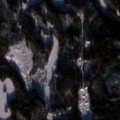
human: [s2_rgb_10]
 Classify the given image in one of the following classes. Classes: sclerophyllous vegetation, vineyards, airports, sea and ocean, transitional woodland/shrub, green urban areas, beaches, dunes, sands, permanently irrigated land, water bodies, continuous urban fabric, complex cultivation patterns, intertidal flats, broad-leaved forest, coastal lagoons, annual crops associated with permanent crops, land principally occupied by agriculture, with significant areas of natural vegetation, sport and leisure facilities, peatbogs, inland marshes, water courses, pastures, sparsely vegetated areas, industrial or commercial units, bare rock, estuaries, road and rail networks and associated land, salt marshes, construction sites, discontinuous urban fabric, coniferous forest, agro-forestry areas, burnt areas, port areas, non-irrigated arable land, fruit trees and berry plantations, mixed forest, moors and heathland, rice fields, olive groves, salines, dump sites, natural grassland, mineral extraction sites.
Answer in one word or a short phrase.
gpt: land principally occupied by agriculture, with significant areas of natural vegetation, coniferous forest, mixed forest, transitional woodland/shrub, water bodies